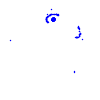
Particle: pion